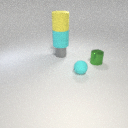
small green metal cylinder to the right of small cyan rubber sphere